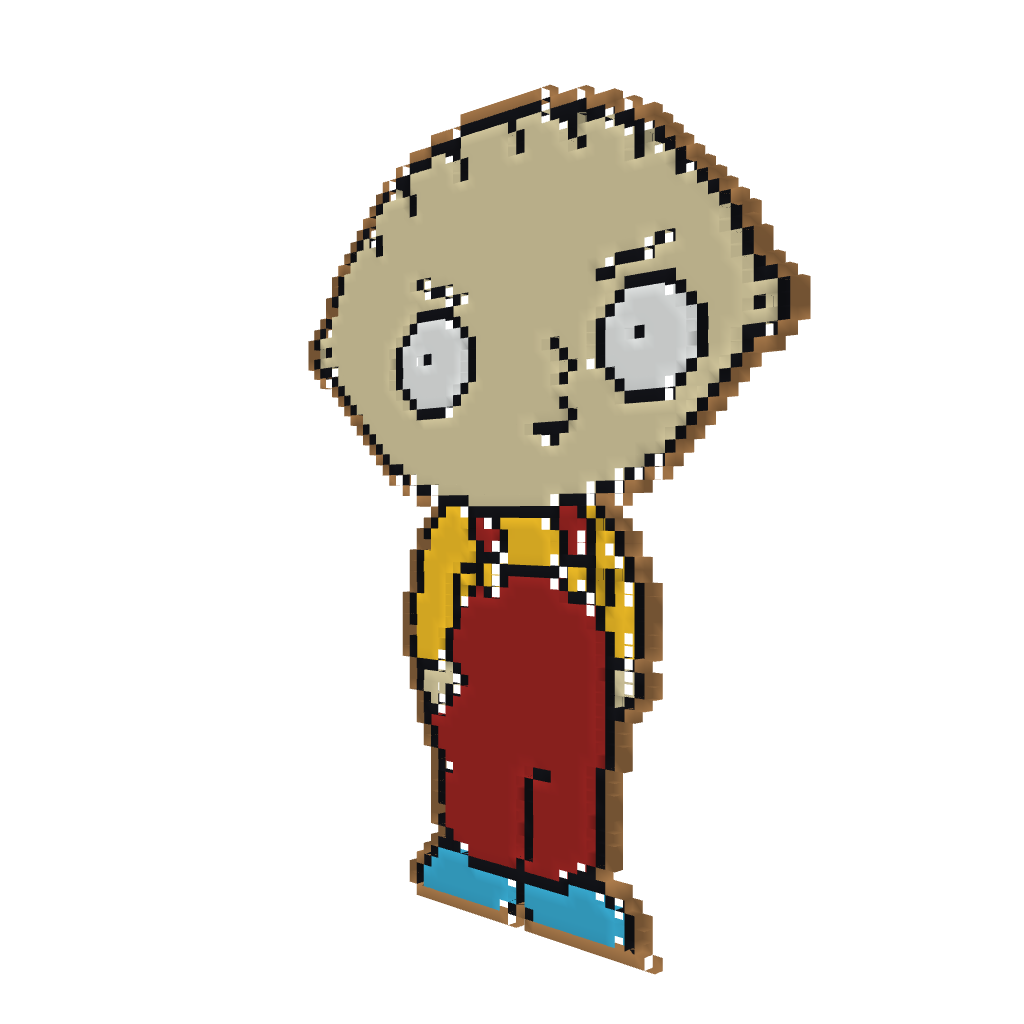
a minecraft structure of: Stewie!